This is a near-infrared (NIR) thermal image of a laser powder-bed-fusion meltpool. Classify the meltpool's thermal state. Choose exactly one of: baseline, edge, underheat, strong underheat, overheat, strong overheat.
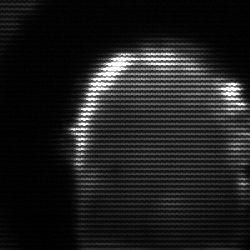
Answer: baseline